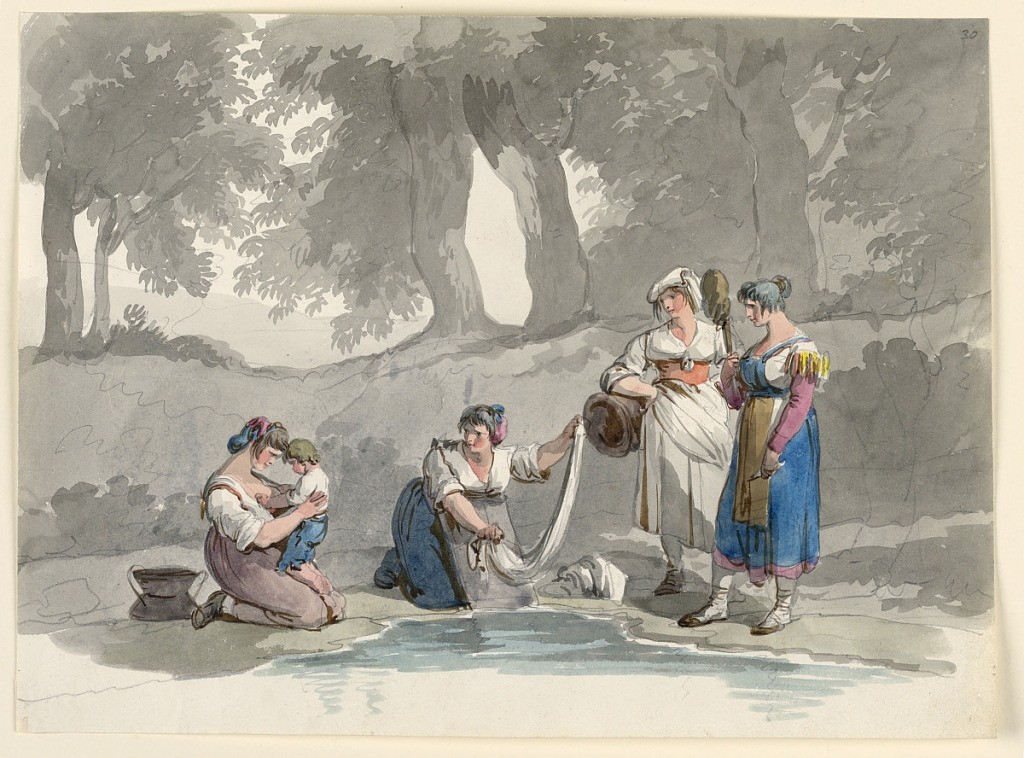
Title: At a Stream in the Mountains Near Rome
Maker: Bartolomeo Pinelli, Italian, 1781–1835
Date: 1807–08
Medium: Paper
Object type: Drawing
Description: Two kneeling and two standing women at the edge of a stream. One of the kneeling ones in her lap; the other is washing laundry. Trees on elevated ground form the near background.